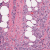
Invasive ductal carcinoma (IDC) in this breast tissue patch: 1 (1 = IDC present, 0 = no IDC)